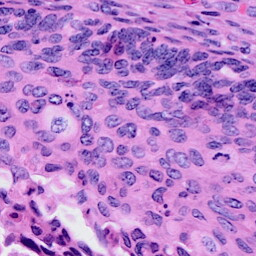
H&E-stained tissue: Cervix